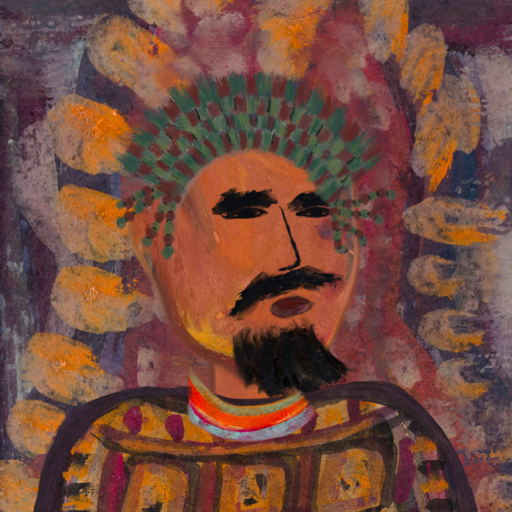
Background: Doll, Head And Neck Side: Mother_And_Son_Son, Face Side: Mosgoul, Bust: Doll, Hair Side: Blank, Head Accessory: After_Raid_Crown, Second Necklace: Blank, Necklace: Sisters, Baby: Blank